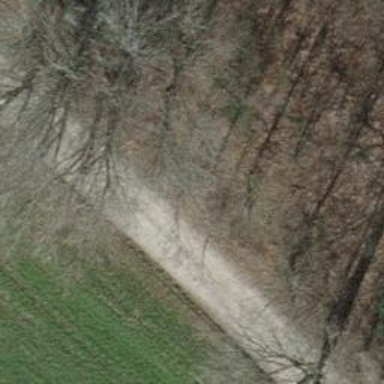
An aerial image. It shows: Compacted track with grade2 level.